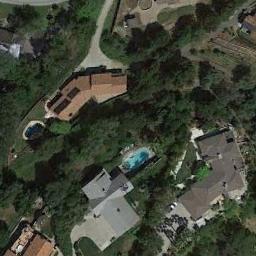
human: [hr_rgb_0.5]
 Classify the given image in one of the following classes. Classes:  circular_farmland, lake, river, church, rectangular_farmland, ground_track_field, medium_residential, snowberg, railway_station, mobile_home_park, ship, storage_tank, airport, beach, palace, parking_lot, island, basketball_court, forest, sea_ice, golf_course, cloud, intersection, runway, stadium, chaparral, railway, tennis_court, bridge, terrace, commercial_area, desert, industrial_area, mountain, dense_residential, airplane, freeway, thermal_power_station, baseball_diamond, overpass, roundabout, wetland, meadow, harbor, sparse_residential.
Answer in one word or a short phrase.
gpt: sparse_residential